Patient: sex M, age 78
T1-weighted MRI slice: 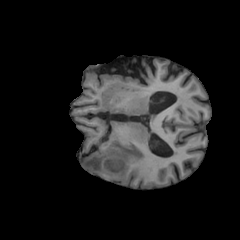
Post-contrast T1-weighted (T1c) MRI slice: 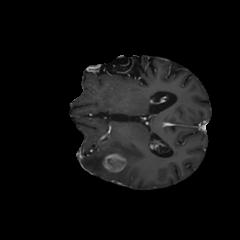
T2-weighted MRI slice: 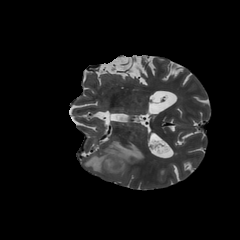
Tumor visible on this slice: yes
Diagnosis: Glioblastoma, IDH-wildtype
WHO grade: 4